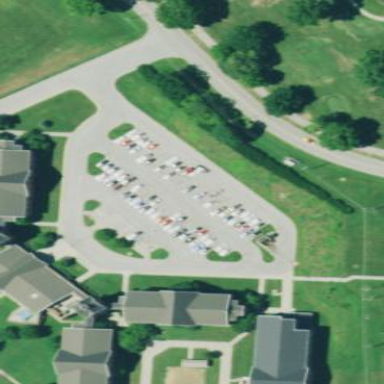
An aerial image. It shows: Parking area with surface.